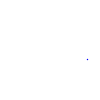
Particle: proton